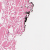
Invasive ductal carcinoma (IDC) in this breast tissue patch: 0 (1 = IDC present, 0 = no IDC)